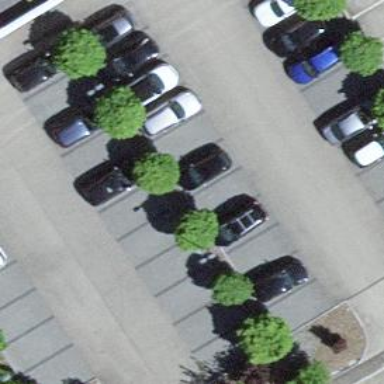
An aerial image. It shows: Parking area.